Question: I don't want to display content that is outside the border in my wpf application. Here is an image to illustrate better my point:

in that picture the blue box is the border and note that its child is a listview. I don't want to display the entire listview. I just want to display whatever is inside the blue border.
What control do I have to use in order to achive that? I am looking for some sort of a mask... Is creating a custom user control my only option?
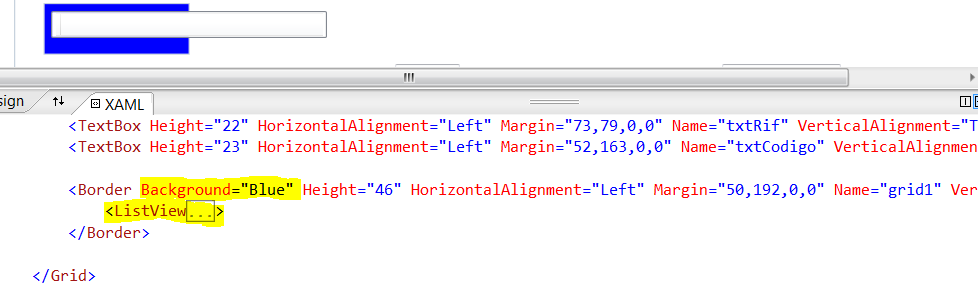
Answer: '''
<Border ClipToBounds="True">
<ListView .../>
</Border>
'''